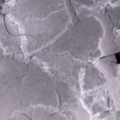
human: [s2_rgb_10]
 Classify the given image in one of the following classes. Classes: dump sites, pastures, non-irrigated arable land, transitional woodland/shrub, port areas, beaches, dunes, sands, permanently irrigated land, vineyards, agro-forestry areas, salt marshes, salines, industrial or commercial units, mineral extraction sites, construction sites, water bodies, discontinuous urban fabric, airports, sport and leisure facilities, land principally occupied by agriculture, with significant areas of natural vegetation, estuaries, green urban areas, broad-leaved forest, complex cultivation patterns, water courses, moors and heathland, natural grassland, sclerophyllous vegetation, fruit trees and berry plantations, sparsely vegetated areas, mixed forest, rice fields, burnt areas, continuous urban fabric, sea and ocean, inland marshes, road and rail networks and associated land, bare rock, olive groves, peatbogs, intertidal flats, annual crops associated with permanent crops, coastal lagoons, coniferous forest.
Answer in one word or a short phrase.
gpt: sea and ocean